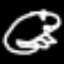
Label: frog